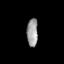
Tissue: prostate
Cell type: Fibroblasts
Senescence score: 0.7651
Nuclear area (px): 302
Mean DAPI intensity: 155.722